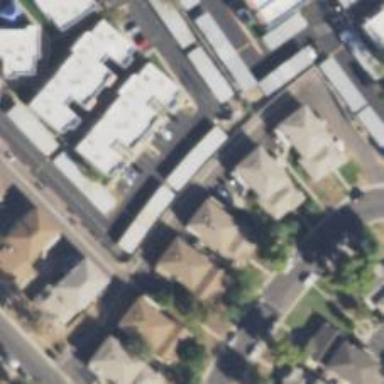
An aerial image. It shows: Alley classified as service road.